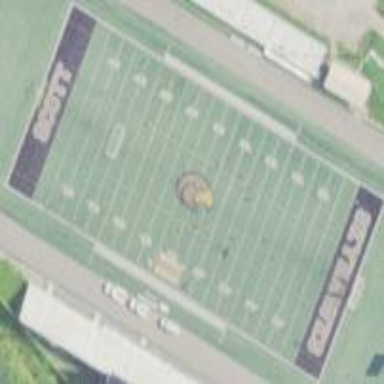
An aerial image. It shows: American football pitch.